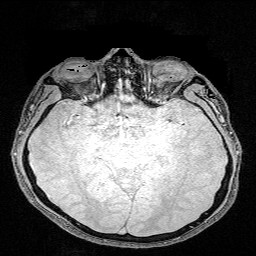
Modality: FLASH
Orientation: coronal
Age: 23
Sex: male